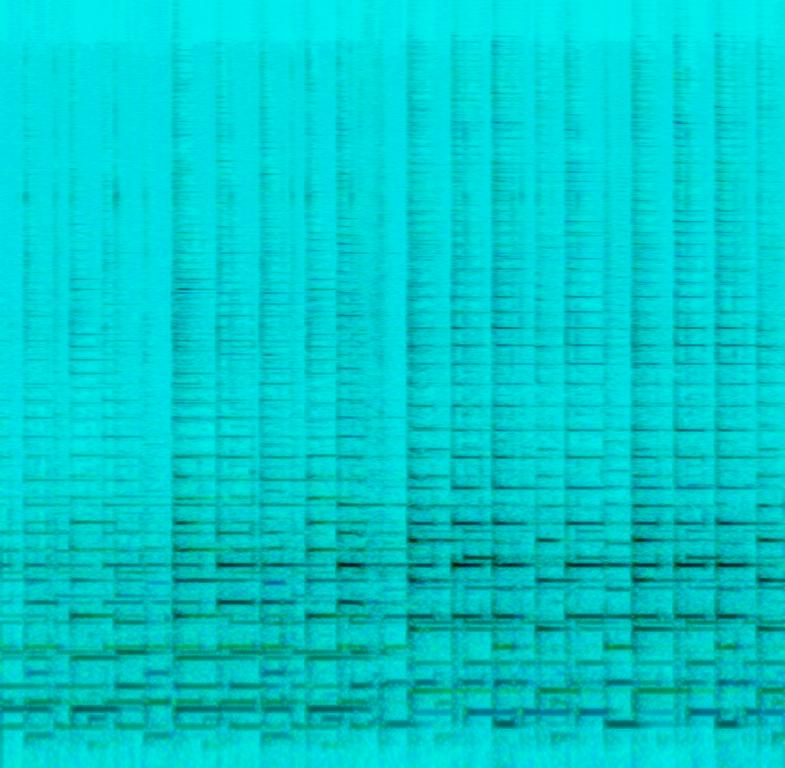
This is a solo electric guitarist playing some blues. It's a twelve bar blues progression that's intricately finger picked. It has a turnaround.